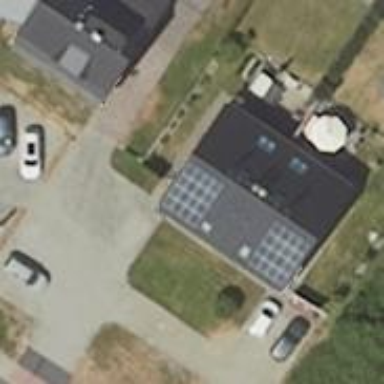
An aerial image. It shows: Small solar photovoltaic panel generator is producing electricity.